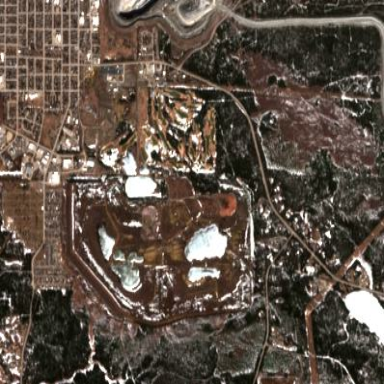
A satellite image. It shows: Industrial solid depot with landfill landuse.